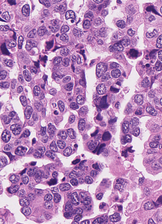
Tumor epithelial tissue: yes
Tumor-associated stroma tissue: no
Normal tissue: no